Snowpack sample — Buffalo Mountain, Silverthorne, Colorado, USA (2/22/26, 2:02 PM MST)
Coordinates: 39.622, -106.113
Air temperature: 33 °F
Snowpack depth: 63 cm
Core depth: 30 cm
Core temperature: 24.8 °F
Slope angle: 11°, slope face: 116°
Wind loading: low
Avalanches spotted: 0
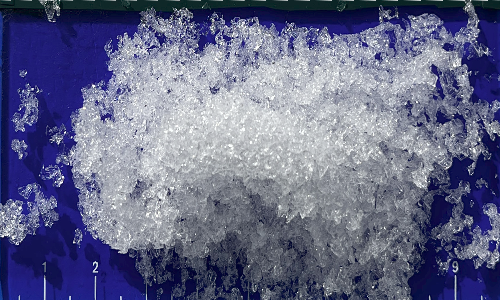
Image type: core
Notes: In a firebreak similar to site 1, minimal wind loading with no spotted avalanches (not many faces in view though)